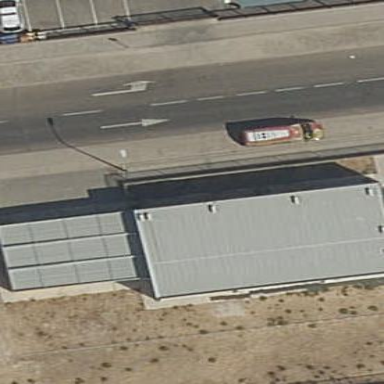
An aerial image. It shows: Ambulance station building.